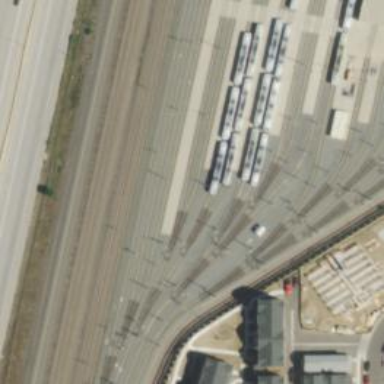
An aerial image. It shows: Light rail service yard with electrified contact lines.